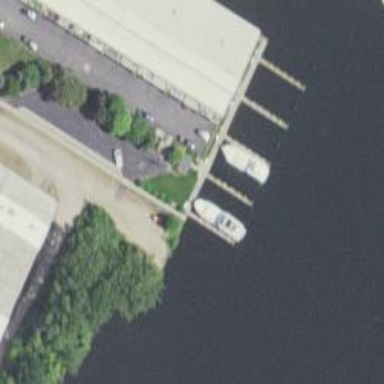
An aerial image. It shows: Man-made pier.